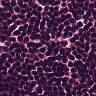
Metastatic tissue present: no